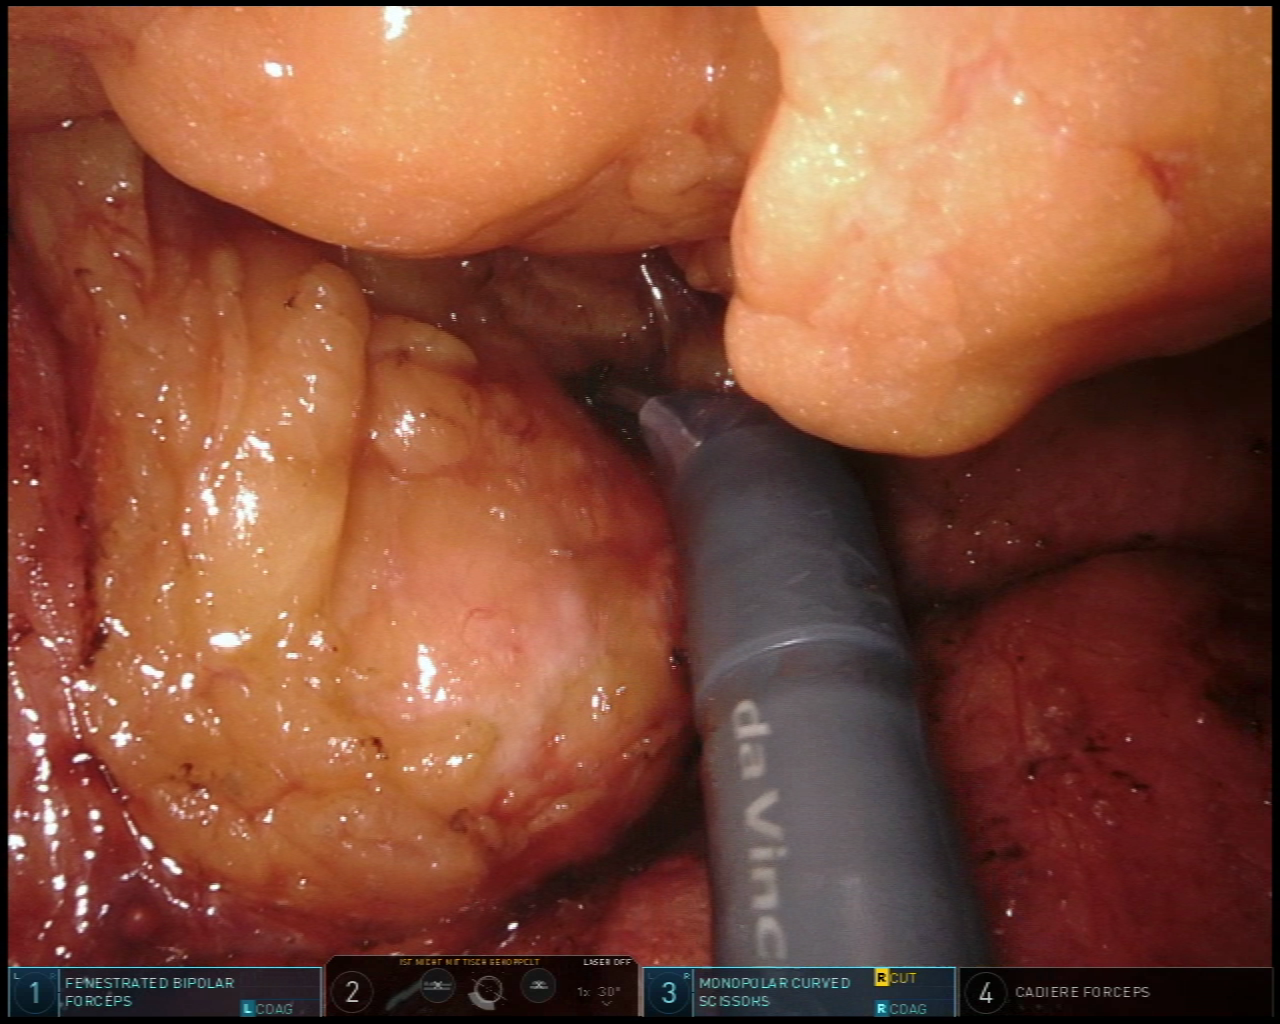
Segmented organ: pancreas
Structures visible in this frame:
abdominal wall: no
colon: no
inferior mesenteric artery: no
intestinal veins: no
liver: no
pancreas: yes
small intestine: no
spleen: no
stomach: no
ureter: no
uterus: no
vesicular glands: no